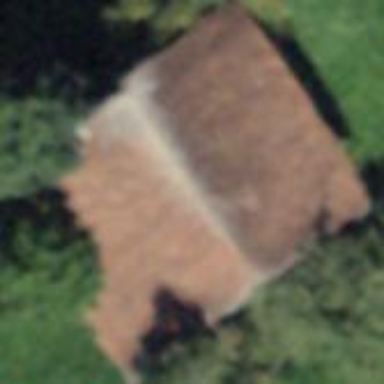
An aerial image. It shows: Barn.